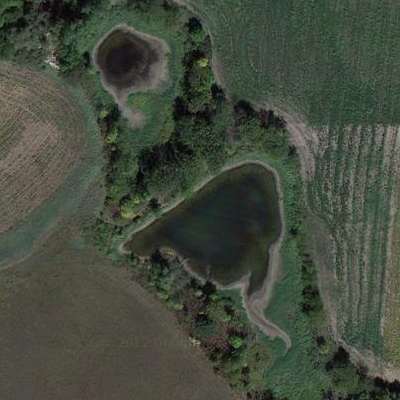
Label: RiverLake